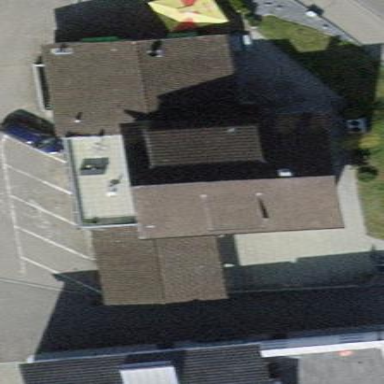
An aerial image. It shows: Restaurant in building.